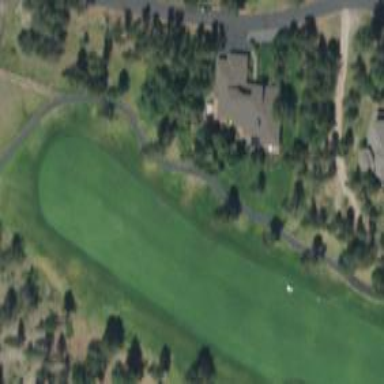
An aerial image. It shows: Grassy golf fairway.